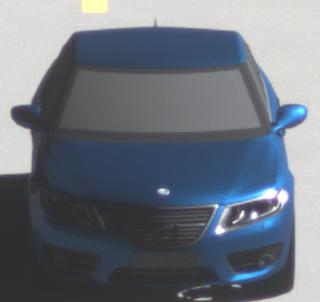
Make: Saab
Model: 5-Sep
Detailed model: 9-5 1.6T
Model produced from: 2010/06
Model produced until: 2011/12
Doors: 4
Color: blue
Road condition: dry road
Daytime: midday
Contrast: high contrast